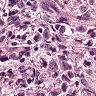
Metastatic tissue present: yes